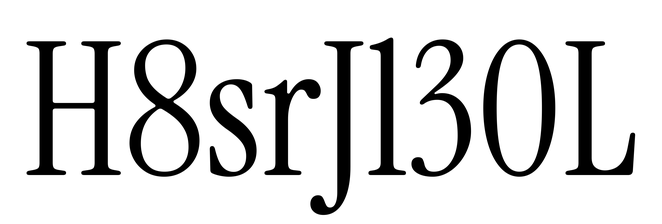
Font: InstrumentSerif-Regular